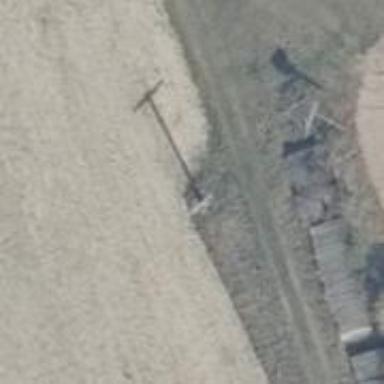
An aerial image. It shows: Power pole.